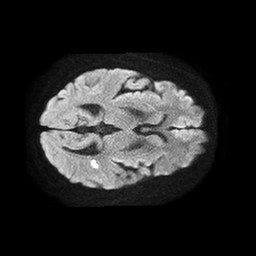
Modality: TRACE
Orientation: axial
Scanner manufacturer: philips
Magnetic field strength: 1.5 T
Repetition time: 4.6 s
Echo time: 0.08631 s